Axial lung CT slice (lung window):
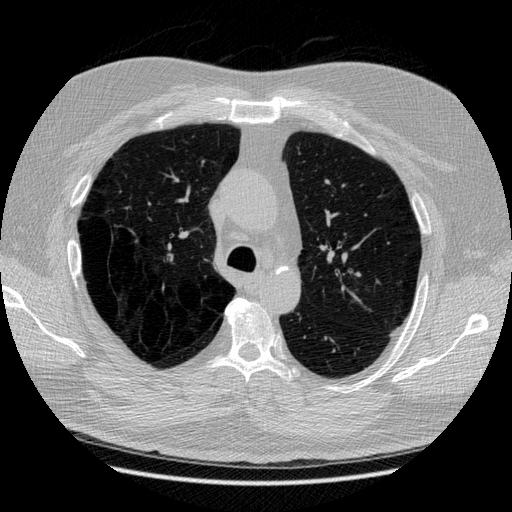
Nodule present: no